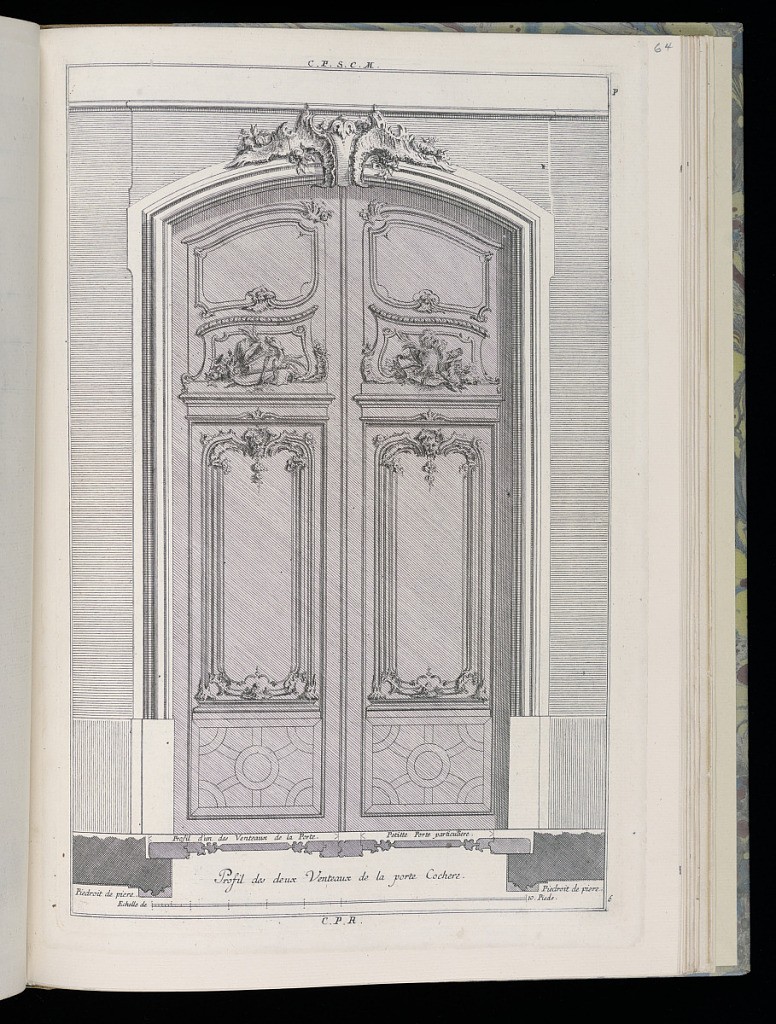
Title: Profil de deux Venteaux de la porte Cochere
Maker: François de Cuvilliés the Elder, Belgian, 1695 - 1768
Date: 18th century
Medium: Engraving on paper
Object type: Bound print
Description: Design for a carriage door (double door). Each door decorated with panels, geometric designs at bottom. The doorjamb made of stone. Scale at bottom center.